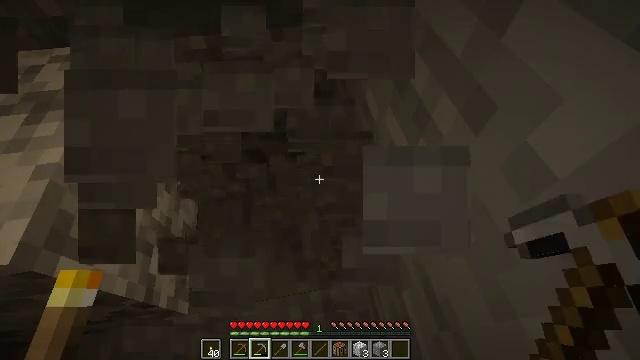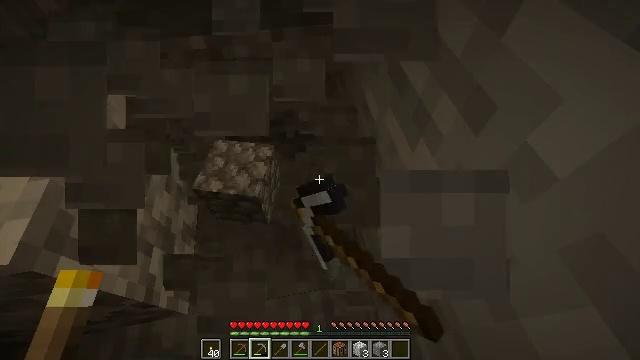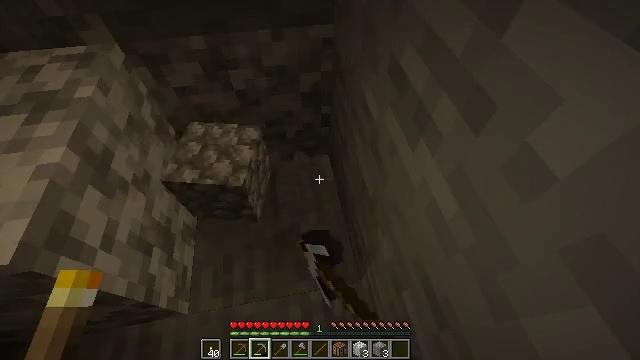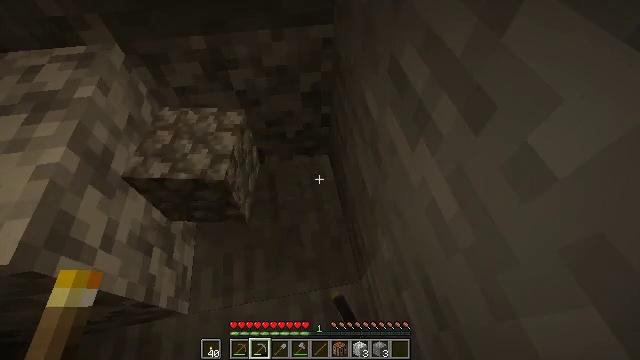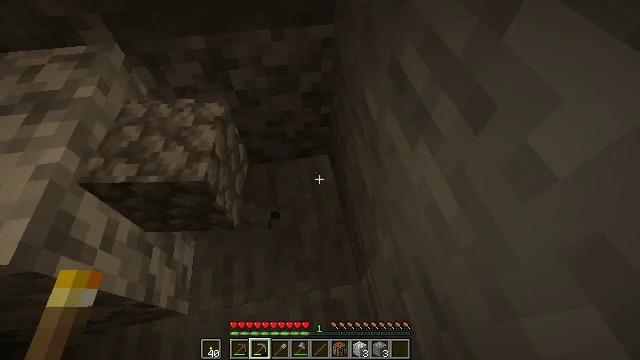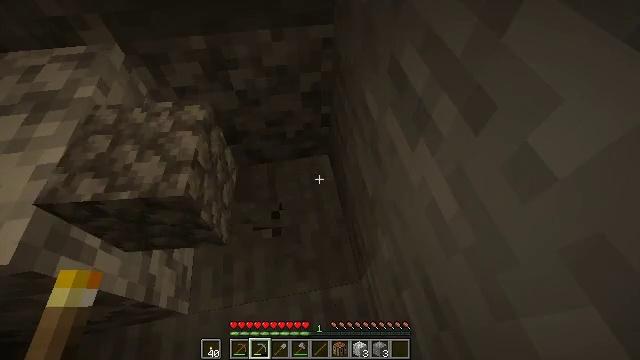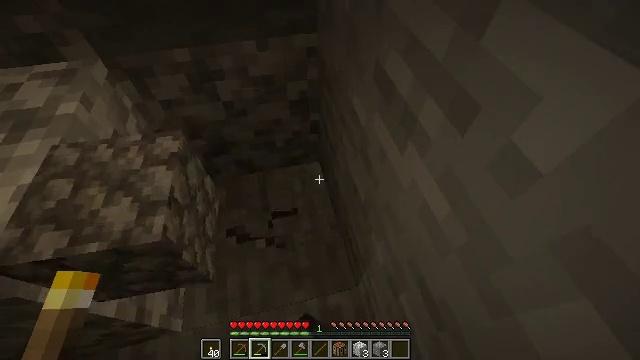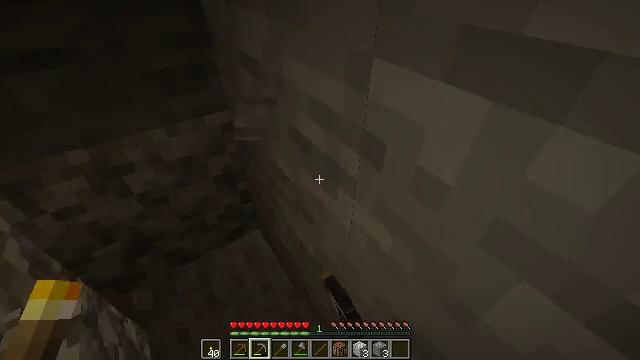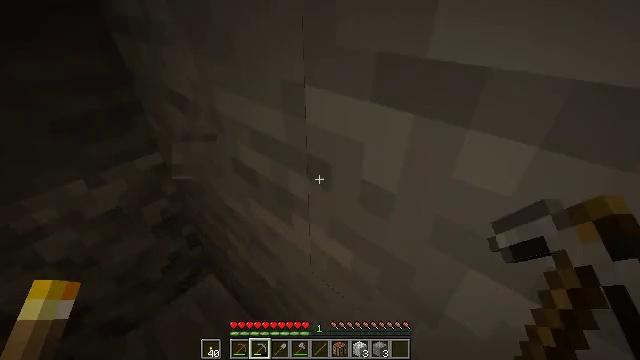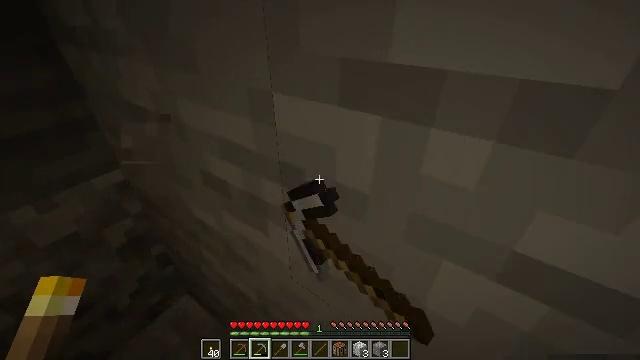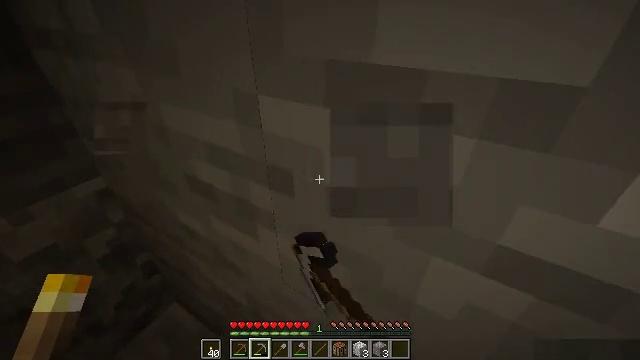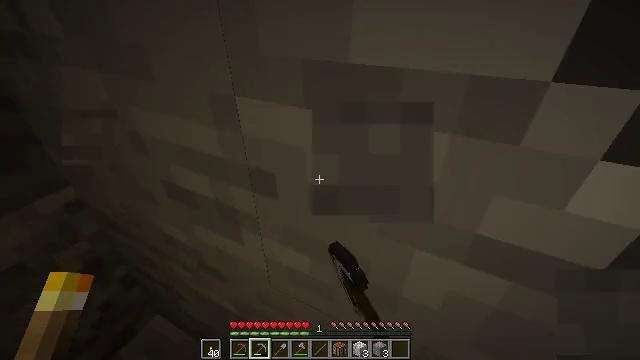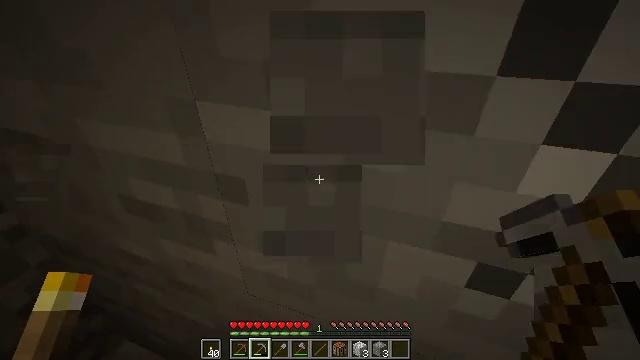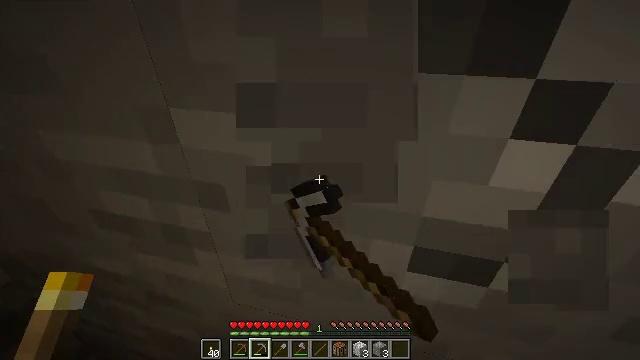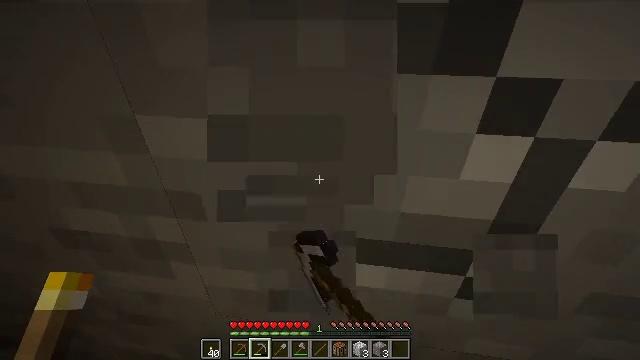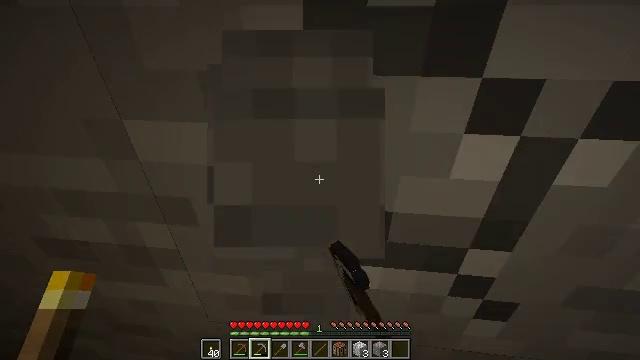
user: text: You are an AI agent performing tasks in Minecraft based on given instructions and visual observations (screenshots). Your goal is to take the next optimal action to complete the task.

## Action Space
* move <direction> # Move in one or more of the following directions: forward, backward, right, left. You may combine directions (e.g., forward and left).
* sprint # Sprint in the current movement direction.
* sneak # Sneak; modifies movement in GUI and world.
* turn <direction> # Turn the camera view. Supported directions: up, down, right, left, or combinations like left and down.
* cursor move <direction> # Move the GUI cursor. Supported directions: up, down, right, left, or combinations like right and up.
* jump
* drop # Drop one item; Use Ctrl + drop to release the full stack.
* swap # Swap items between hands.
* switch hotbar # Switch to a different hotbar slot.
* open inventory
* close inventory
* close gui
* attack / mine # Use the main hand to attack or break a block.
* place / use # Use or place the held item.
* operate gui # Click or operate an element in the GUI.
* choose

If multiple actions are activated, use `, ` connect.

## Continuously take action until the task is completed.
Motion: motion action
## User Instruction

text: Break the stone block.
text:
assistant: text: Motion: attack / mine
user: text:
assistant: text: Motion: attack / mine
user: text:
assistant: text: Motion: attack / mine
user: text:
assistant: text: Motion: attack / mine
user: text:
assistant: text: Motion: attack / mine
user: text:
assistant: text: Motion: turn right and up, attack / mine
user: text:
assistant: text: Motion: turn right and up, attack / mine
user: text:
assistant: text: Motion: turn right and up, attack / mine
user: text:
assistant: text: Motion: turn right and up, attack / mine
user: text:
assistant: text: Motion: turn right, attack / mine
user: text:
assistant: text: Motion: turn right, attack / mine
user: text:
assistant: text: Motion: turn right, attack / mine
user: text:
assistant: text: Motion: turn right, attack / mine
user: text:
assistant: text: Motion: turn right, attack / mine
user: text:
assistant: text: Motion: turn right, attack / mine
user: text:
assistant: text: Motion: attack / mine
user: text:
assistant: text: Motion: attack / mine
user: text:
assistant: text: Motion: attack / mine
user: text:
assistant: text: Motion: attack / mine
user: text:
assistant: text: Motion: attack / mine
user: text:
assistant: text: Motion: attack / mine
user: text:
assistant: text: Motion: attack / mine
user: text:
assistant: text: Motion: attack / mine
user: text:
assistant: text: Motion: attack / mine
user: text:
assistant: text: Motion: attack / mine
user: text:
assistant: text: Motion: turn right and up, attack / mine
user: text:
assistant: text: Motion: turn right and up, attack / mine
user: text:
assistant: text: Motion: turn right and up, attack / mine
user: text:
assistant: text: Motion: turn left and down, attack / mine
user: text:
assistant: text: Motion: turn right and up, attack / mine